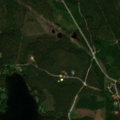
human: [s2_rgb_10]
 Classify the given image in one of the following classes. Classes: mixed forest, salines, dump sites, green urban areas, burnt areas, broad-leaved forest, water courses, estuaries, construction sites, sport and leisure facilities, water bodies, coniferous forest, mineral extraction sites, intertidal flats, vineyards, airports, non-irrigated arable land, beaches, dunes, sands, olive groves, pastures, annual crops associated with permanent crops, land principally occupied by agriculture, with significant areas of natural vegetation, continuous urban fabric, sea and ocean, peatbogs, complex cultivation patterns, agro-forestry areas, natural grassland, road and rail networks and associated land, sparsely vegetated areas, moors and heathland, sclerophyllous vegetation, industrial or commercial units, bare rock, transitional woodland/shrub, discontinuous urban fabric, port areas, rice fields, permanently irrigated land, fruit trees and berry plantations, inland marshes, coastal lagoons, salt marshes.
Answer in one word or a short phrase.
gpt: coniferous forest, mixed forest, transitional woodland/shrub, water bodies